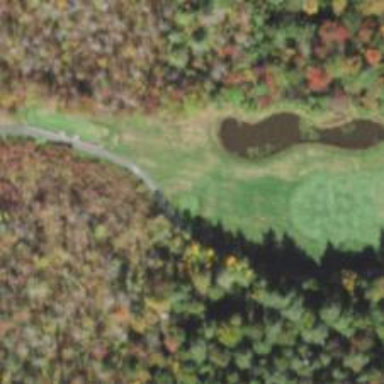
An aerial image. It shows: Golf tee.